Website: ulta-beauty
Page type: delivery-shipping
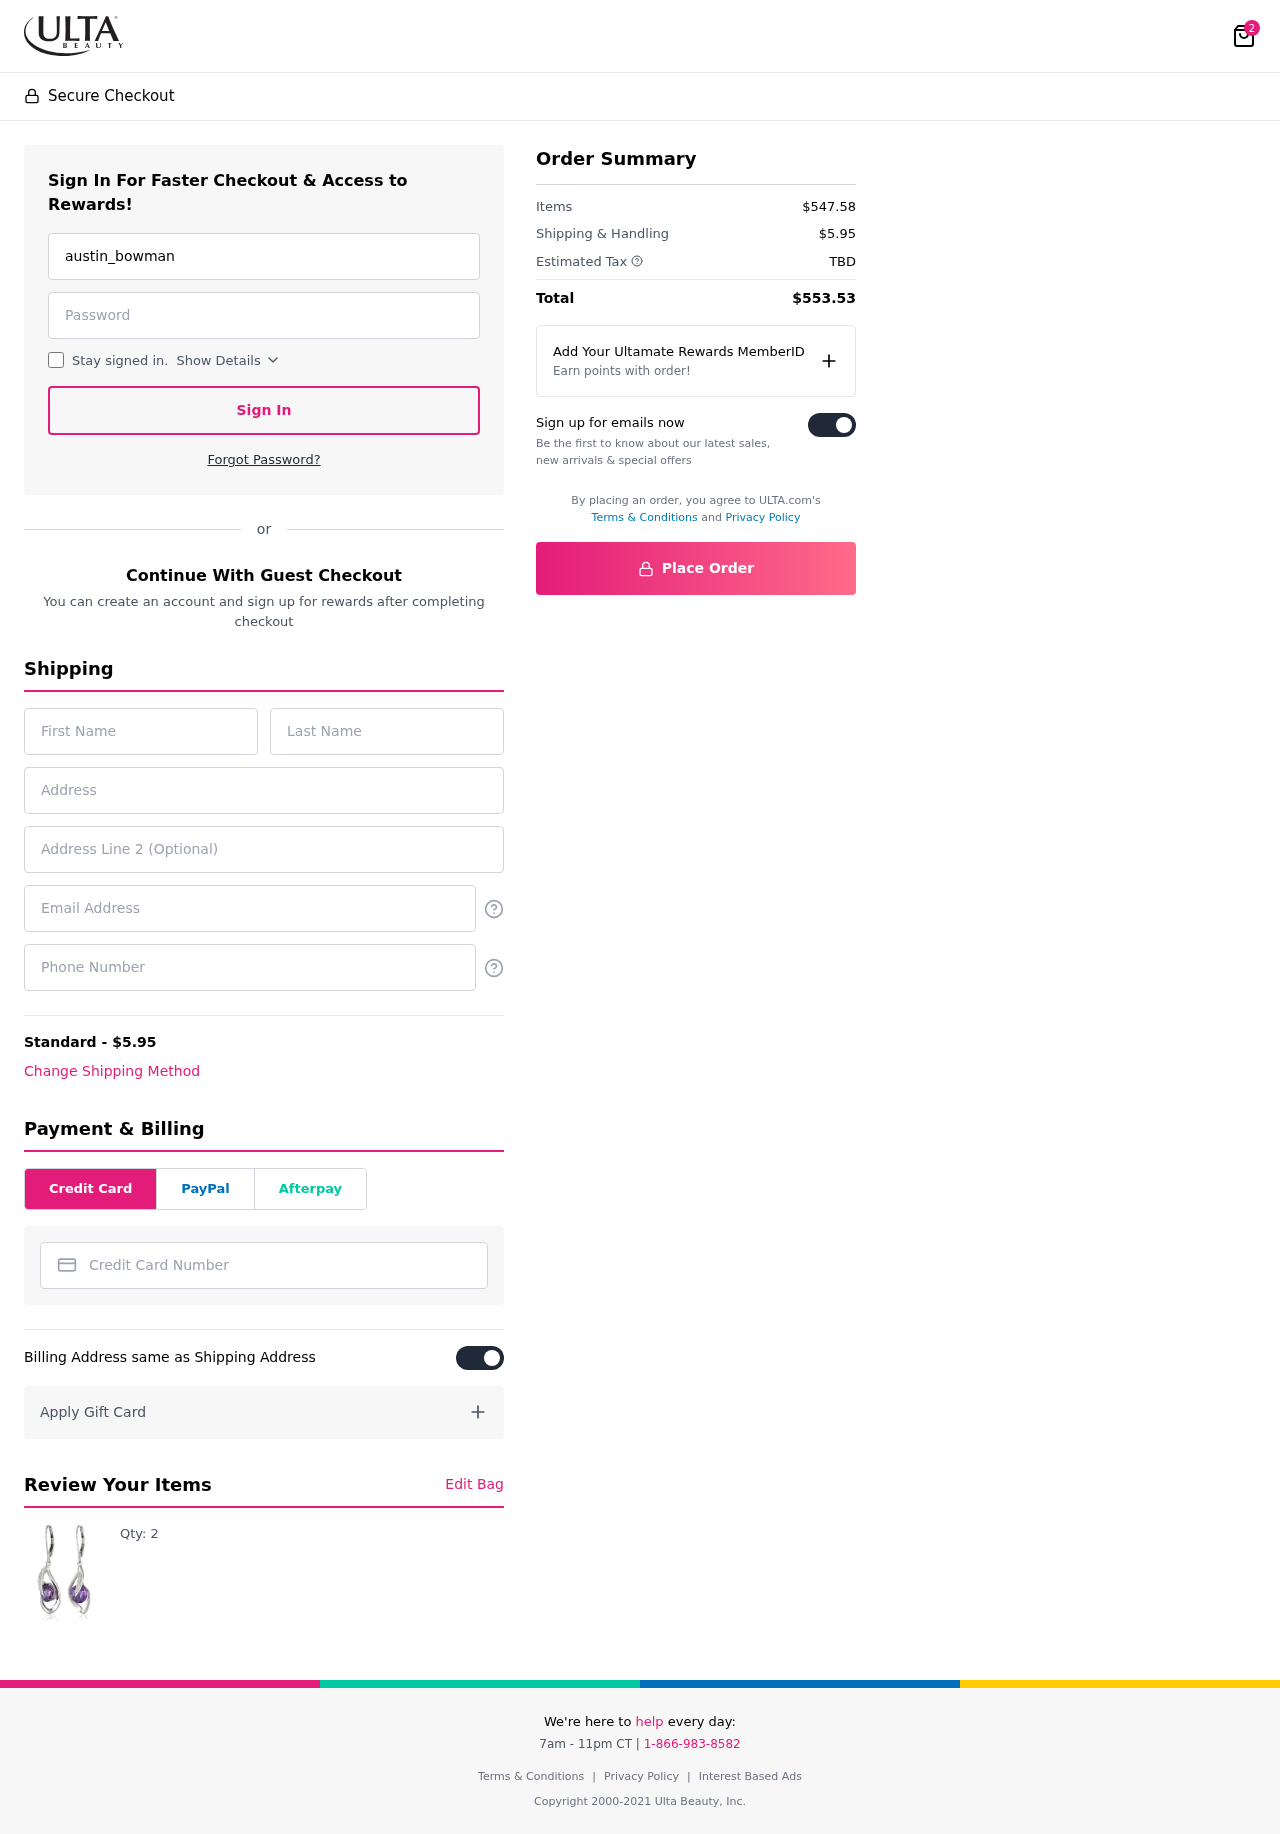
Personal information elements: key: PII_CARD_NUMBER
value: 6518 9652 3696 3043
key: PII_EMAIL
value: austin_bowman@gmail.com
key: PII_EMAIL2
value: austin_bowman@gmail.com
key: PII_FIRSTNAME
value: Austin
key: PII_LASTNAME
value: Bowman
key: PII_PHONE
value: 2364511238
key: PII_STREET
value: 0387 Kenneth Keys Suite 889
Product elements: key: PRODUCT1_QUANTITY
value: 2
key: PRODUCT1
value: Qty: 2
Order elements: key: ORDER_NUM_ITEMS
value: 2
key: ORDER_SHIPPING_COST
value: $5.95
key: ORDER_SUBTOTAL
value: $547.58
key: ORDER_TAX
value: TBD
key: ORDER_TOTAL
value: $553.53